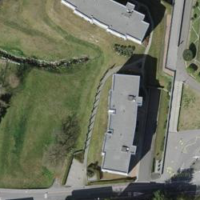
EUNIS habitat code: 54
Species observed at this site:
Viburnum tinus